Question: here is my sale table in Database

'''
ResultSet rs = s.executeQuery("SELECT TotAmount FROM (SELECT DISTINCT SONumber From sale ");
'''
I need to get Total Amount of TotAmount column for DISTINCT SONumber
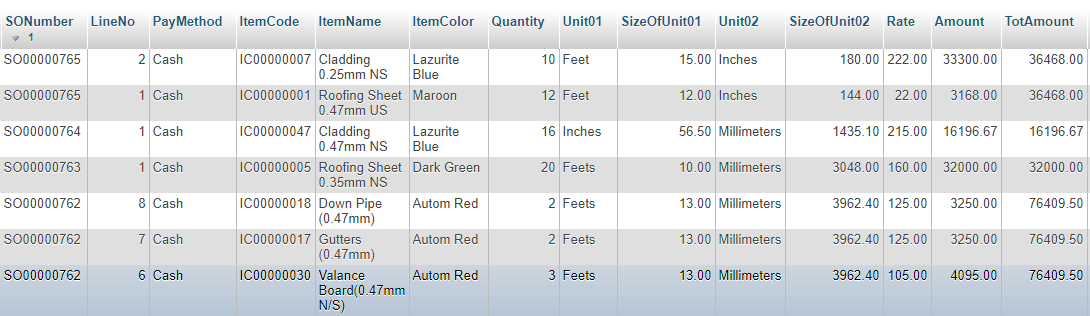
Answer: Looks like you need a simple 'group by':
'''
SELECT SONumber, SUM(TotAmount)
FROM sale
GROUP BY SONumber
'''